Interaction volume radius: 10 \u00c5
Interaction volume height: 25 \u00c5
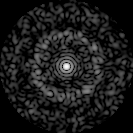
Disorder parameter: 0.8184